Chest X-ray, PA view. Patient: 59 years old, sex F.
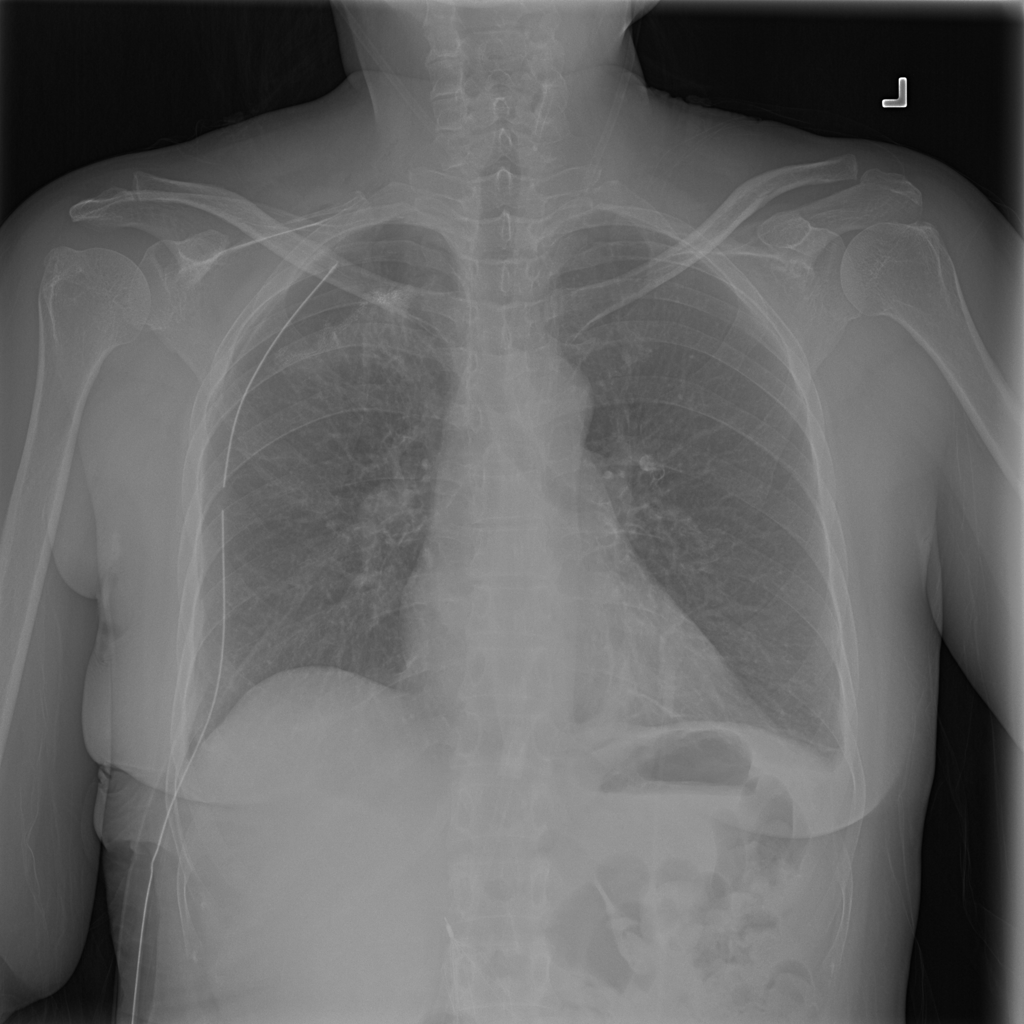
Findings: Pneumothorax